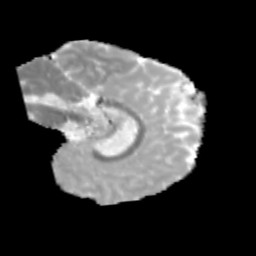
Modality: MD
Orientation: sagittal
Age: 9
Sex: female
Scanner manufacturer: siemens
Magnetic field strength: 3 T
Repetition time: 3.8 s
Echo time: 0.07 s